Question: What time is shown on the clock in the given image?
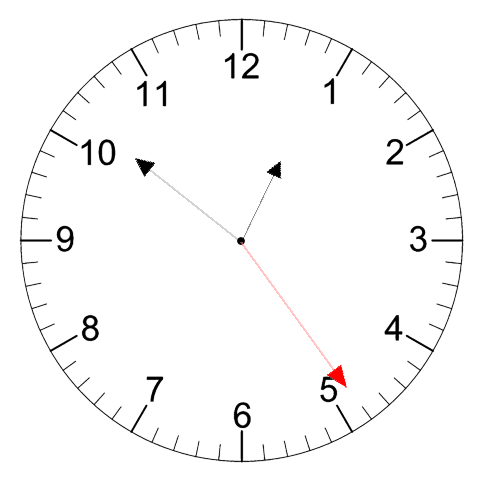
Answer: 12:51:24